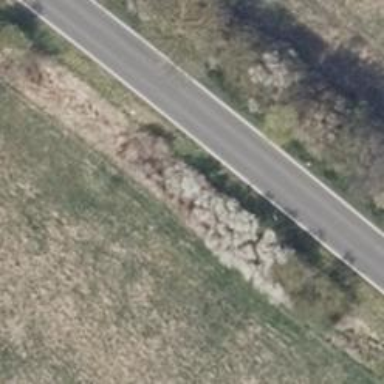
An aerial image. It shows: Row of deciduous broadleaved trees.